Field crop: maize
Growth stage: 2
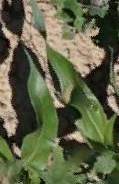
Species: maize